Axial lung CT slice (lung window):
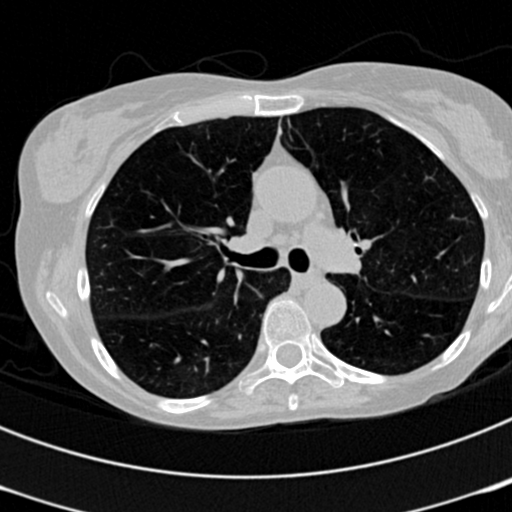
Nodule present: no